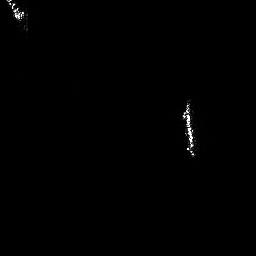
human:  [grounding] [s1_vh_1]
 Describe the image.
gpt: In the satellite image, there is  <ref>1 small ship </ref> <box>[[0, 0, 9, 7, 0]]</box> located at top left,  <ref>1 medium ship </ref> <box>[[69, 36, 76, 60, 0]]</box> located at right.